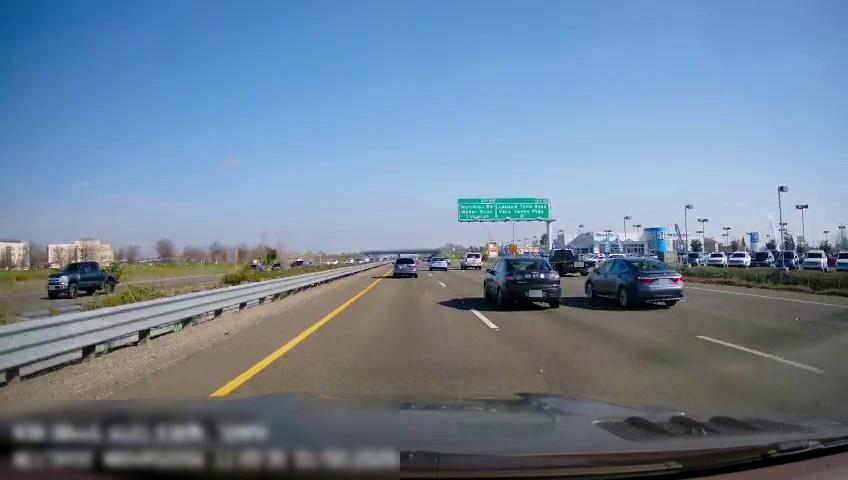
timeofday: Day
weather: Sunny
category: Drivable Space
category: Drivable Space
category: Vehicles | Car
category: Vehicles | Car
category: Vehicles | Truck
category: Vehicles | SUV
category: Vehicles | Car
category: Vehicles | Car
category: Vehicles | Truck
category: Vehicles | Car
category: Vehicles | SUV
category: Vehicles | SUV
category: Lanes | Current Lane
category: Lanes | Current Lane
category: Lanes | Alternate Lane
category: Lanes | Alternate Lane
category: Lanes | Alternate Lane
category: Lanes | Opposite Lane
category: Lanes | Opposite Lane
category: Traffic | Signs